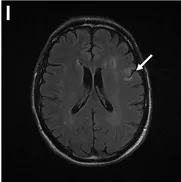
The old insular lesion. Indicated with arrows.
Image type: radiology (mri)